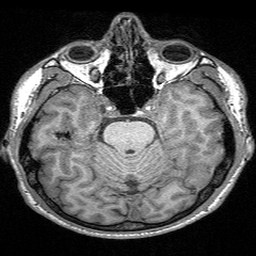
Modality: T1w
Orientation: coronal
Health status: ill
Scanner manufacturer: siemens
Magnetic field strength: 3 T
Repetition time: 2.3 s
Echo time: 0.00298 s